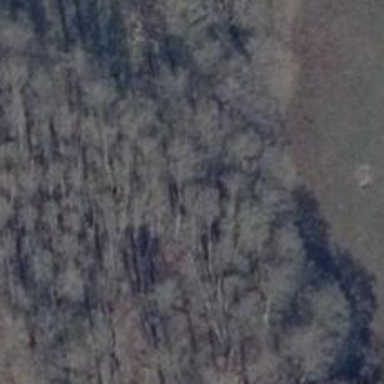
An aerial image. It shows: Row of trees in natural setting.